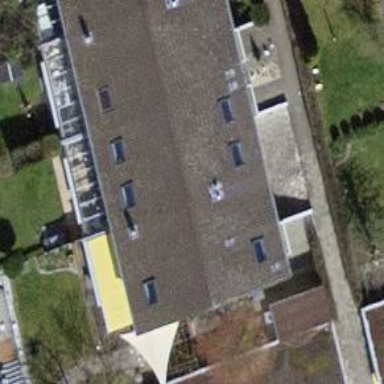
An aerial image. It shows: Building with tile roof.